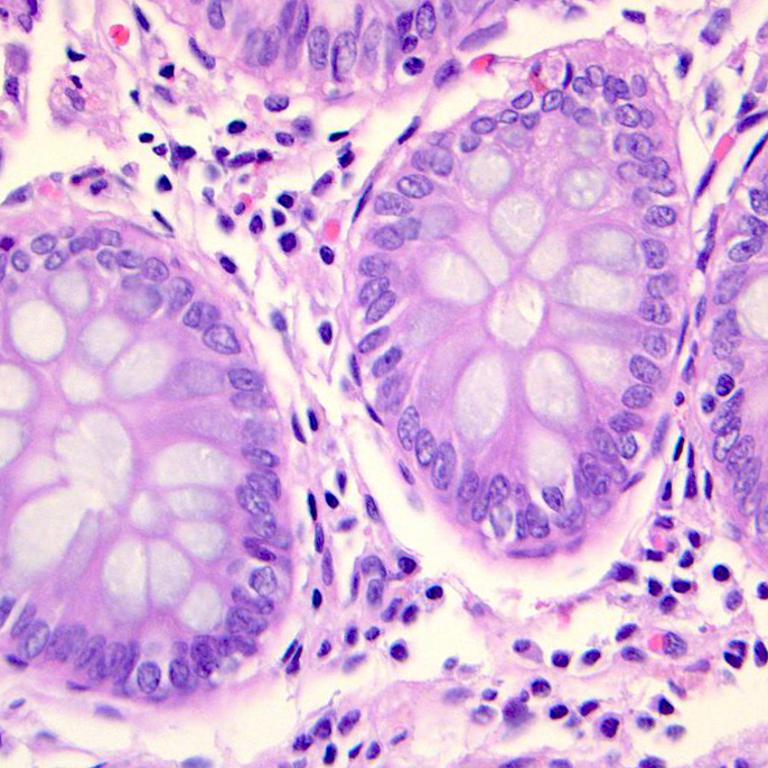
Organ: colon
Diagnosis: benign